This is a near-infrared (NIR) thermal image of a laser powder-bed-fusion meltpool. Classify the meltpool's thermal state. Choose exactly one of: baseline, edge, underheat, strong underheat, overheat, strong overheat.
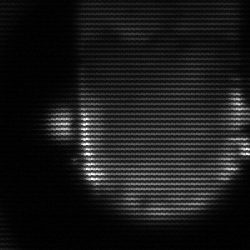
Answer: baseline